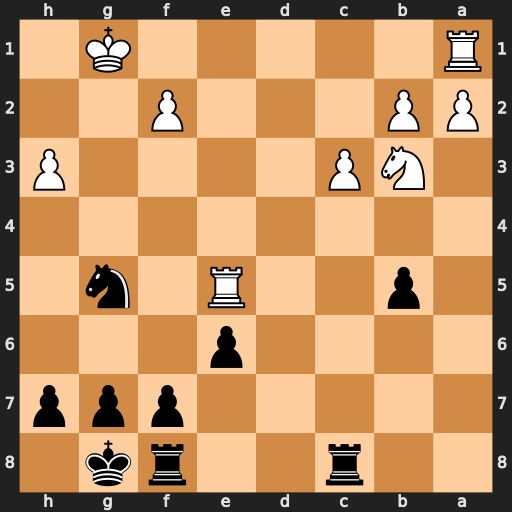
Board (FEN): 2r2rk1/5ppp/4p3/1p2R1n1/8/1NP4P/PP3P2/R5K1
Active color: b
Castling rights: -
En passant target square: -
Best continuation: Nf3+ Kg2 Nxe5